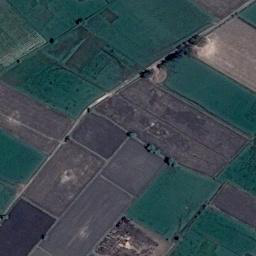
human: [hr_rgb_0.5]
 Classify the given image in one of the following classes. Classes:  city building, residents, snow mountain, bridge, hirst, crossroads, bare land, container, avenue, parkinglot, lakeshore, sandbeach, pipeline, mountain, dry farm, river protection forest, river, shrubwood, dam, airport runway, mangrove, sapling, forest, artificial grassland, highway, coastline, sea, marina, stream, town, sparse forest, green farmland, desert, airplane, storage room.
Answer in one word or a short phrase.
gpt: green farmland